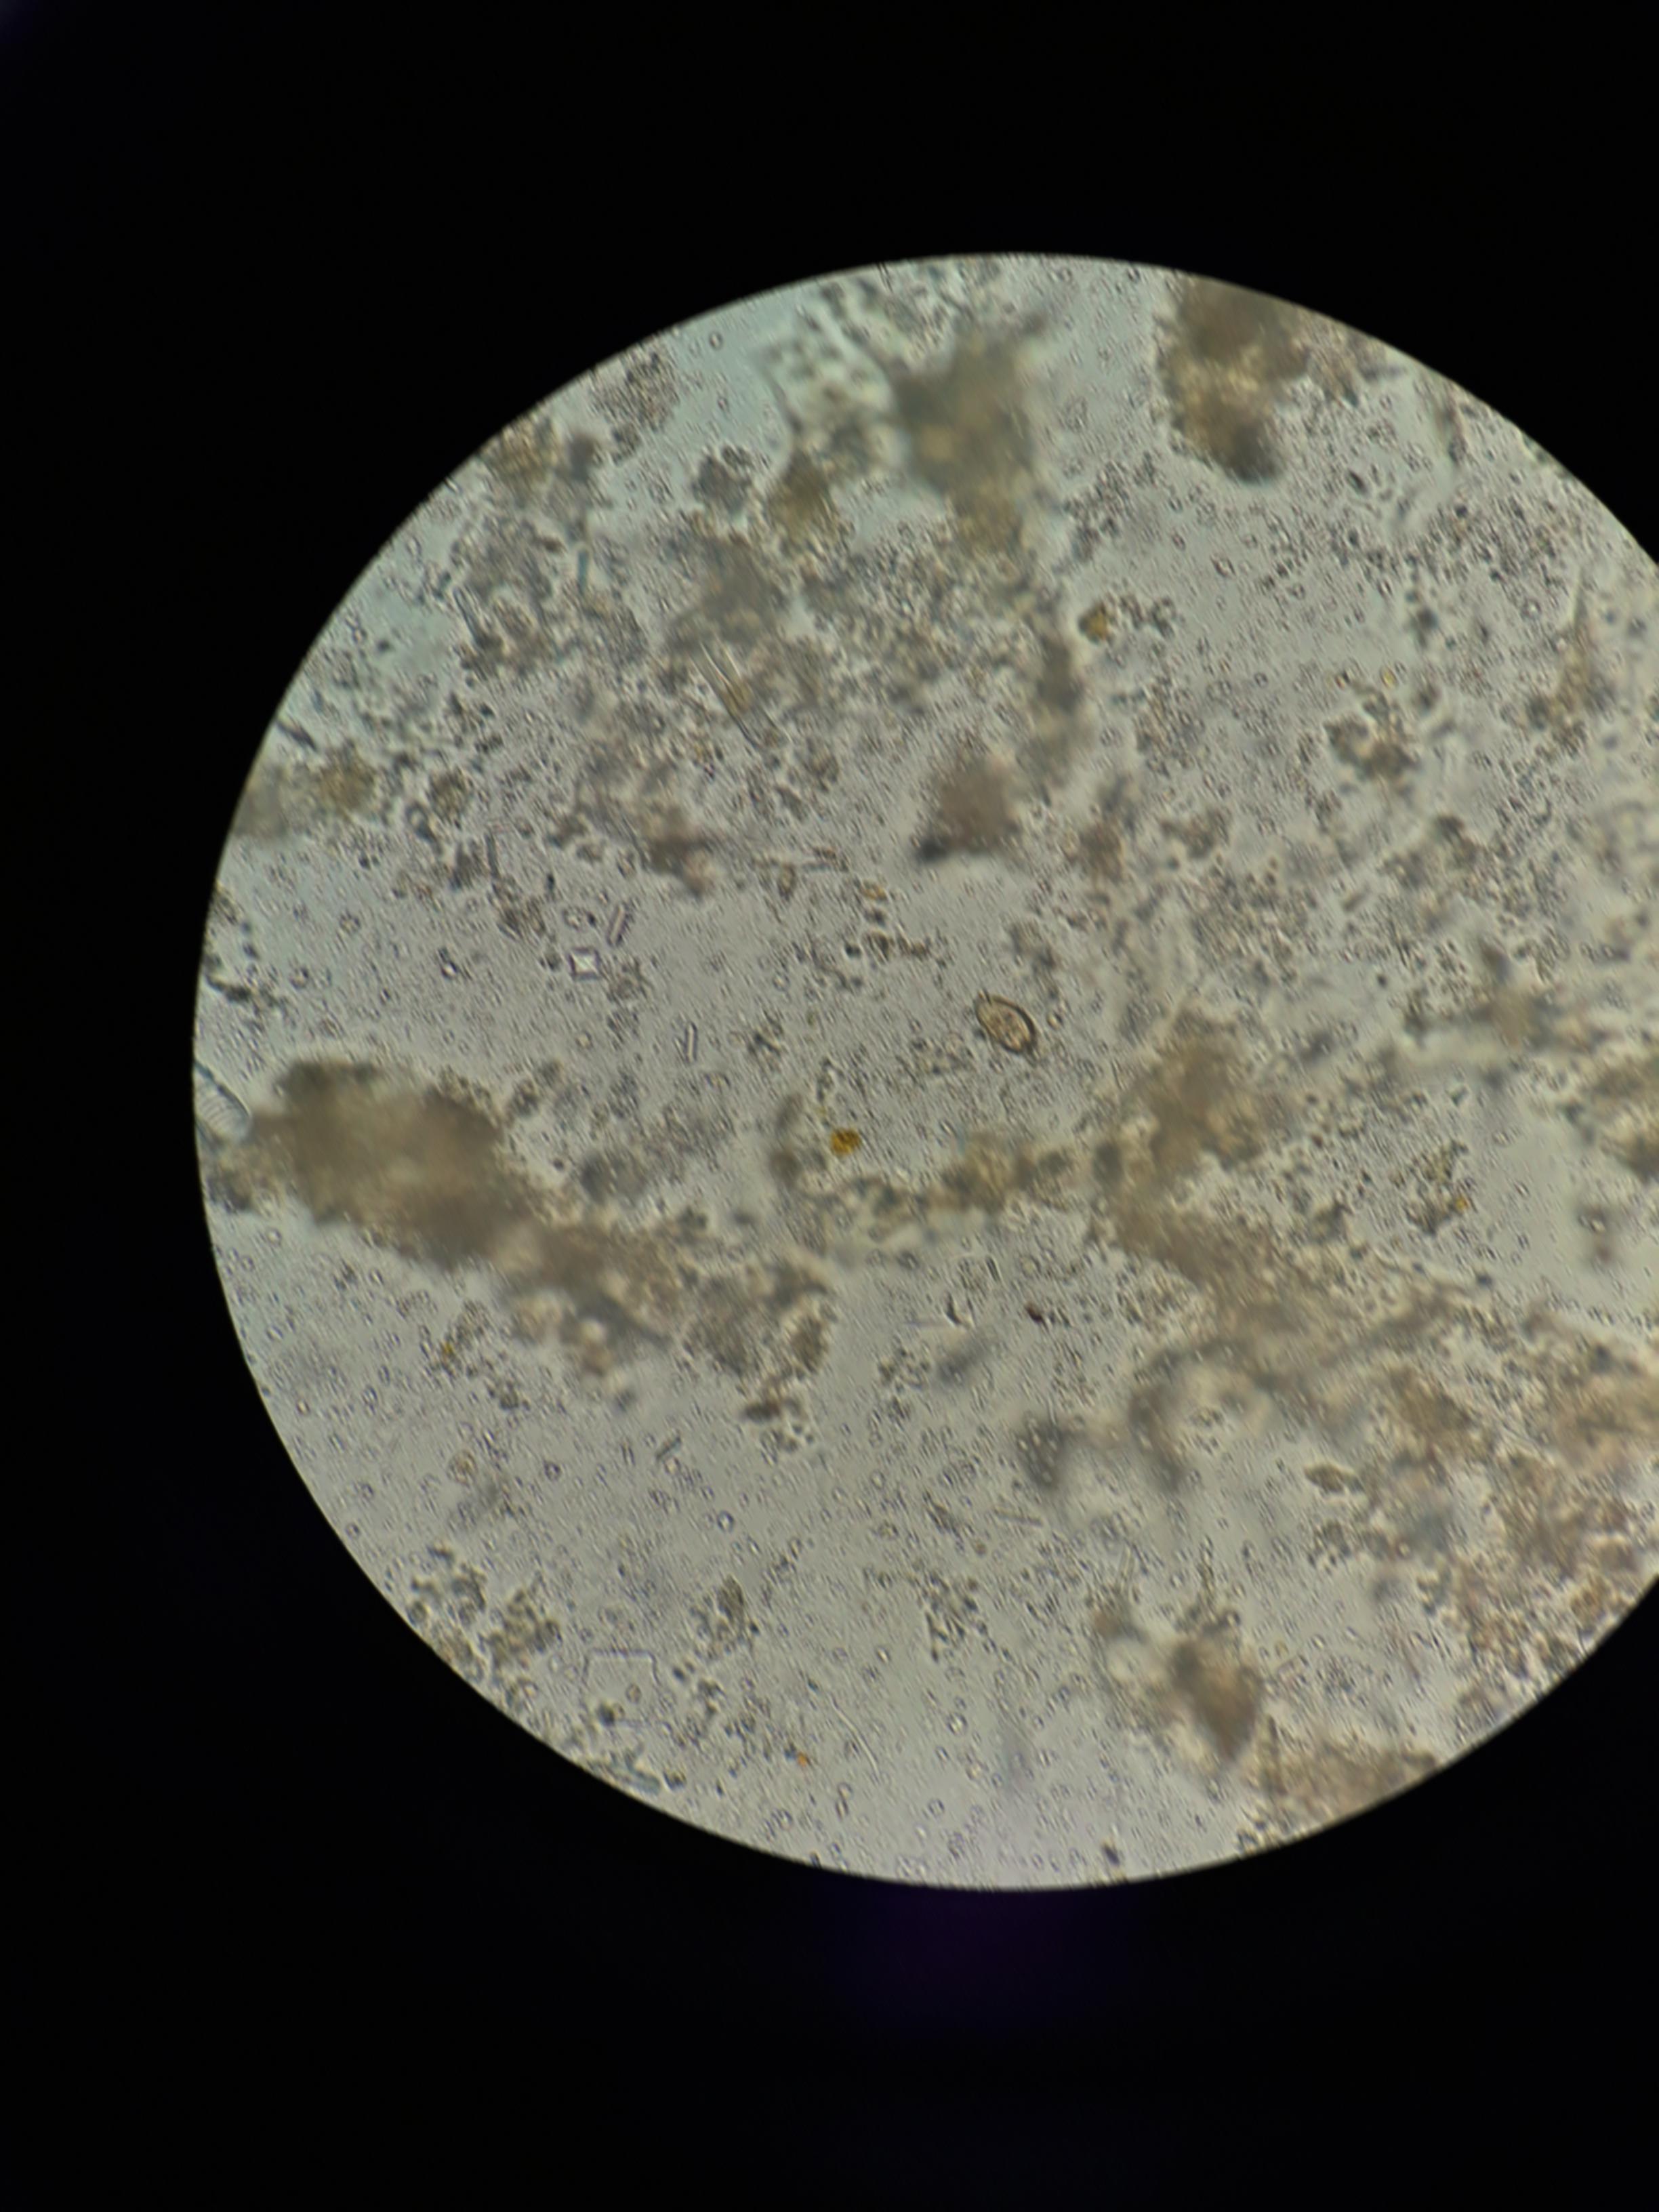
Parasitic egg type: Opisthorchis viverrine